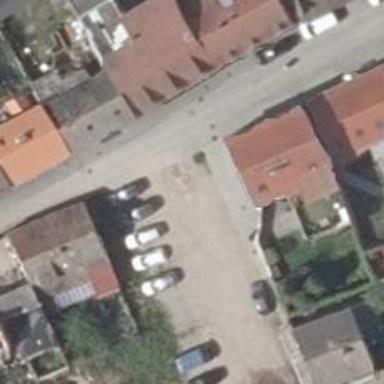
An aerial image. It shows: Residential road with sidewalks on both sides.